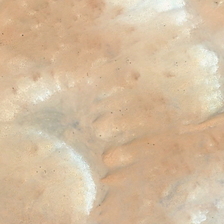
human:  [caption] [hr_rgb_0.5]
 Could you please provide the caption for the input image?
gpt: a very big desert .

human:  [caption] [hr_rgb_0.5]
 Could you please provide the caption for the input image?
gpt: a piece of sand in the desert is like fish scale .

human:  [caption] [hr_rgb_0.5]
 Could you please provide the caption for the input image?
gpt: a piece of desert is dusty ,barren and desolate .

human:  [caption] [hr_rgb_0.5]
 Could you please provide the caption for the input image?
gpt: it is an irregular desert .

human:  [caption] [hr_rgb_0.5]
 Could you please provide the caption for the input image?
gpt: a piece of sand in the desert is like fish scale .